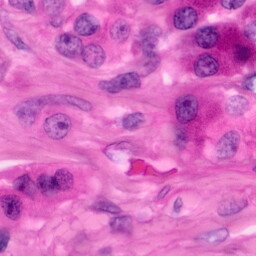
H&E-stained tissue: Pancreatic